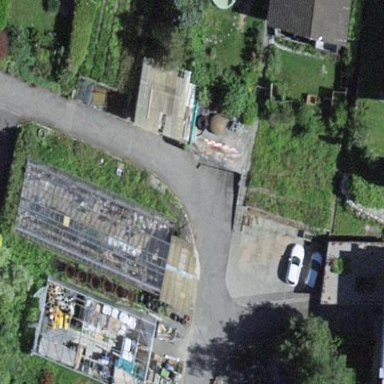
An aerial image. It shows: Greenhouse.